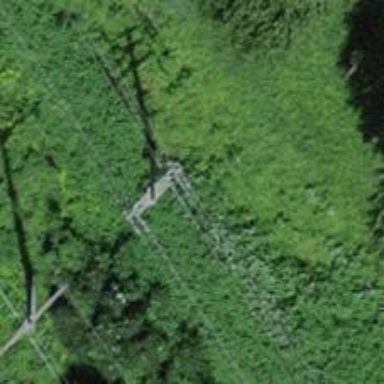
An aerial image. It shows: Power line is depicted.